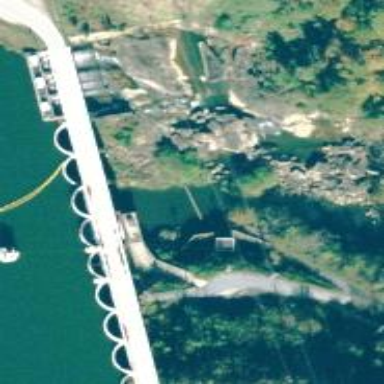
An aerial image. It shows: Hydro power generator using water-storage method.